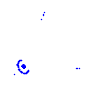
Particle: kaon